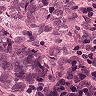
Metastatic tissue present: yes